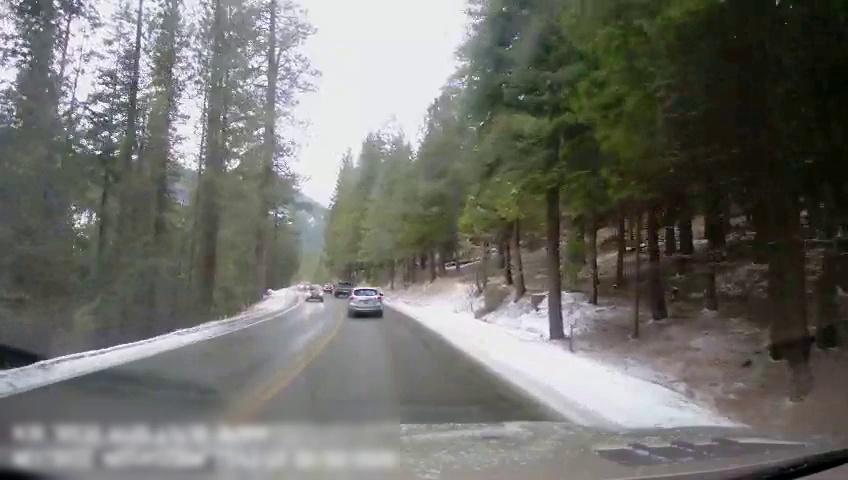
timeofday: Day
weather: Cloudy
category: Drivable Space
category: Vehicles | Car
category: Vehicles | Truck
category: Vehicles | Car
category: Vehicles | Car
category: Lanes | Current Lane
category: Lanes | Opposite Lane
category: Lanes | Opposite Lane